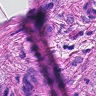
Metastatic tissue present: yes